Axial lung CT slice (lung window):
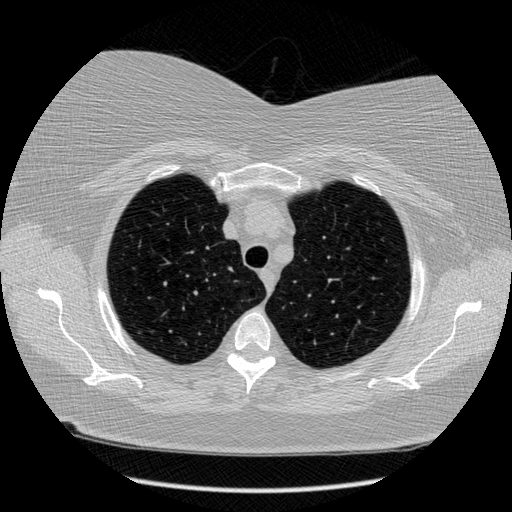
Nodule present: no